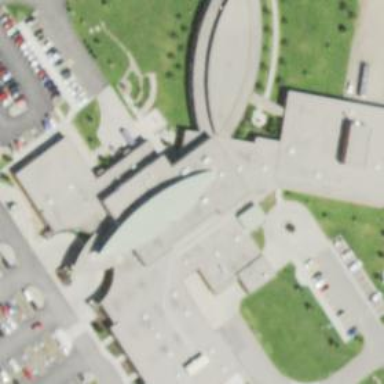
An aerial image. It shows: Hospital building.